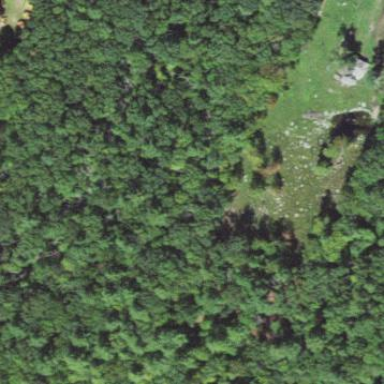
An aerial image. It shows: Mixed woodland with various types of leaves.